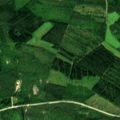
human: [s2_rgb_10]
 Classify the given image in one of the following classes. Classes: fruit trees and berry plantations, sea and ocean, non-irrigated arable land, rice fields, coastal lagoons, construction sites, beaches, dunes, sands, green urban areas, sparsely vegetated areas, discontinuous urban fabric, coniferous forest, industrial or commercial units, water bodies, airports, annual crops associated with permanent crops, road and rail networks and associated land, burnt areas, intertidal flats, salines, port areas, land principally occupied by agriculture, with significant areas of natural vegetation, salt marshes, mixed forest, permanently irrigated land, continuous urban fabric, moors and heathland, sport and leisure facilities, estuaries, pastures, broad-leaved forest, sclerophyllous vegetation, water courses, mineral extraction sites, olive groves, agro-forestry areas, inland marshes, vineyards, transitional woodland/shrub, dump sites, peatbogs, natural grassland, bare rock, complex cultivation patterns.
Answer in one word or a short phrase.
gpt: coniferous forest, mixed forest, transitional woodland/shrub